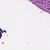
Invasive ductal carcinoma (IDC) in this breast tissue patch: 0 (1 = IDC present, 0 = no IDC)